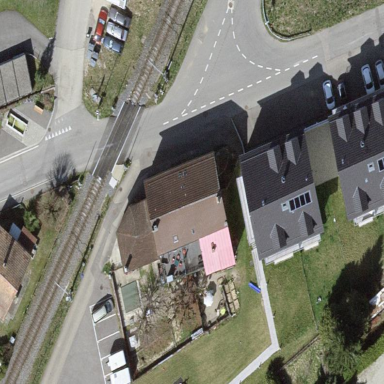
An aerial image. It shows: Simple house.